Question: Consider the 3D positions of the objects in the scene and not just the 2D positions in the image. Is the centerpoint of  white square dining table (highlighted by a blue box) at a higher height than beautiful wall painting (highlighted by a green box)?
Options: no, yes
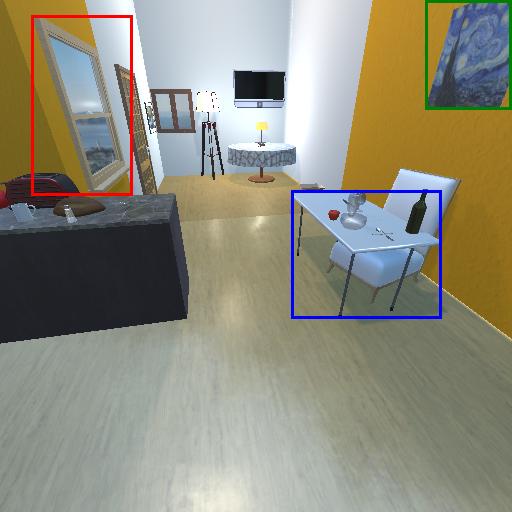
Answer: no